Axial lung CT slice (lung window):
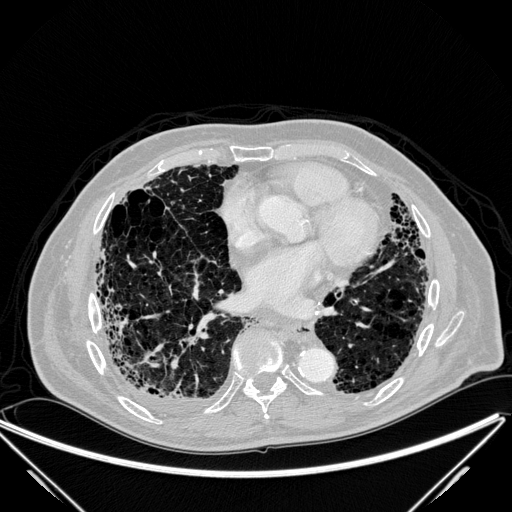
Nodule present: no